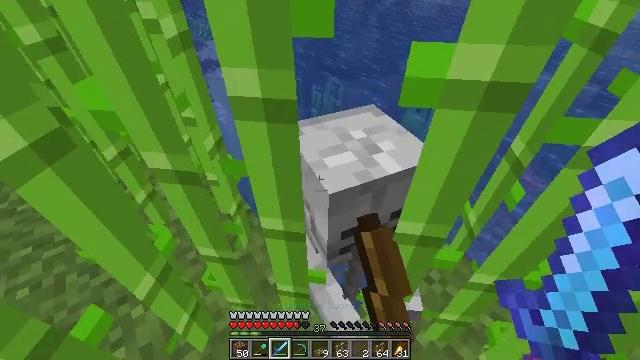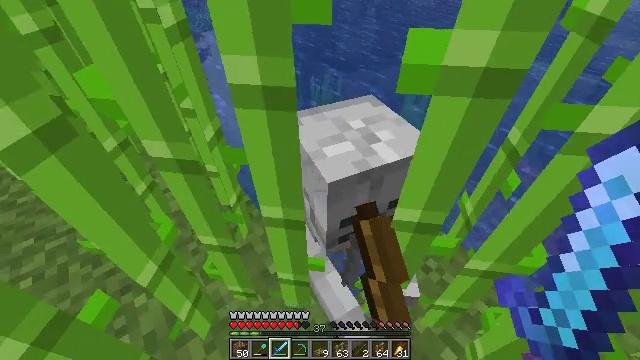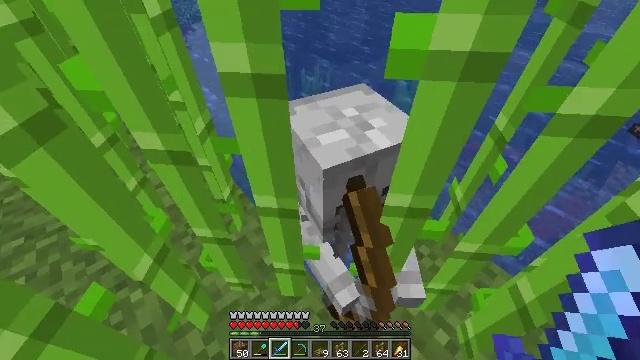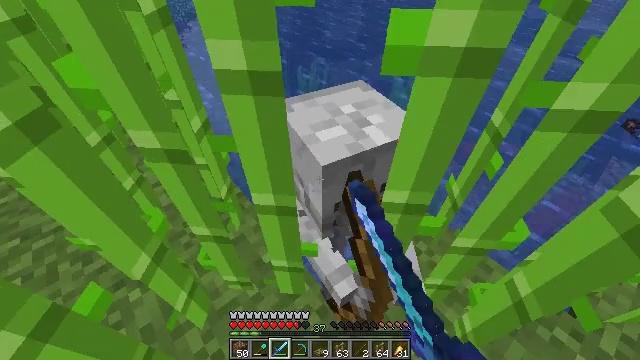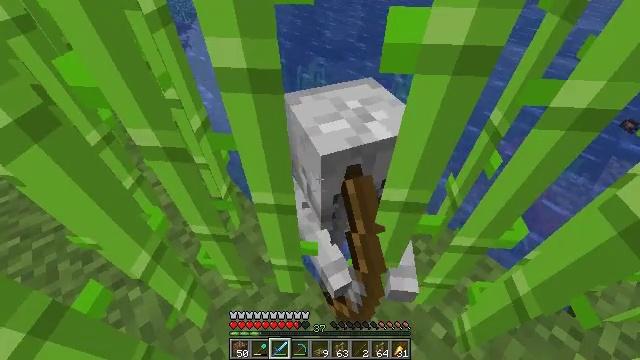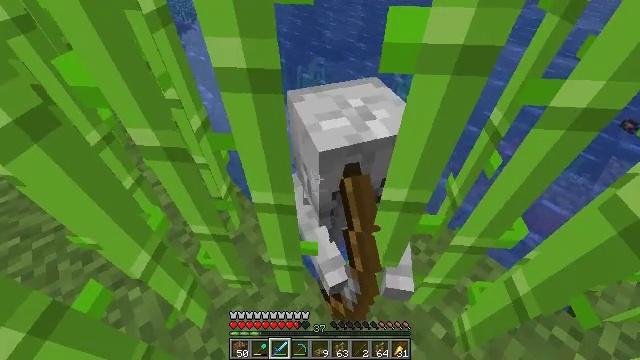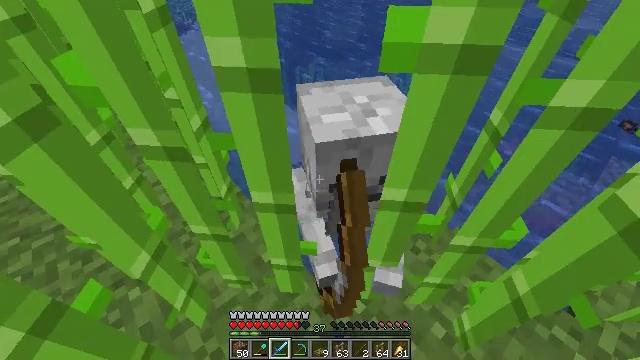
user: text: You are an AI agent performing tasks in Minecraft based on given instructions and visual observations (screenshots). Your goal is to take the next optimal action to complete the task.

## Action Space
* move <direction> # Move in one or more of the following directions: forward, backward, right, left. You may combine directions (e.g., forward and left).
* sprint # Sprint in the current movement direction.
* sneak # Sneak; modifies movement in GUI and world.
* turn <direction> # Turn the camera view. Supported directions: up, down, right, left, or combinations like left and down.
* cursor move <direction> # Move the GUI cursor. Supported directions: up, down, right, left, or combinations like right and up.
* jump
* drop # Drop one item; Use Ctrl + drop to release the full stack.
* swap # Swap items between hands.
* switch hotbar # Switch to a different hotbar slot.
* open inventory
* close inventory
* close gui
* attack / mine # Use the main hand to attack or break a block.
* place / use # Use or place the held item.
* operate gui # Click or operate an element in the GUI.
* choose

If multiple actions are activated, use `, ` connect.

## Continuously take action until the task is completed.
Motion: motion action
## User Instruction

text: Hunt fish.
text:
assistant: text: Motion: turn down
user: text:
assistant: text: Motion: turn right and down, attack / mine
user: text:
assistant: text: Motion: attack / mine
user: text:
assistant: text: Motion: attack / mine
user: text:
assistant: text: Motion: attack / mine
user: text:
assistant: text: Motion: attack / mine
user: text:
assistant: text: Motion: no_op